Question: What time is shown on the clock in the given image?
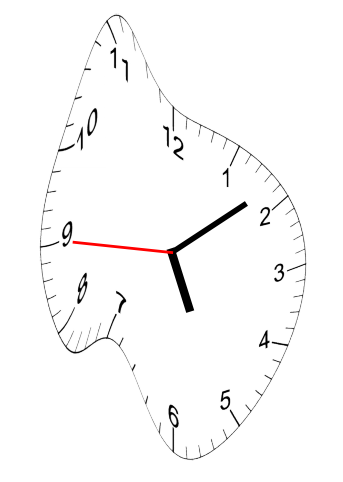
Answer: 05:08:45